Field crop: maize
Growth stage: 2
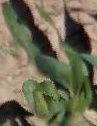
Species: maize